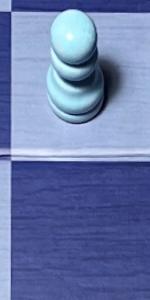
Label: Empty